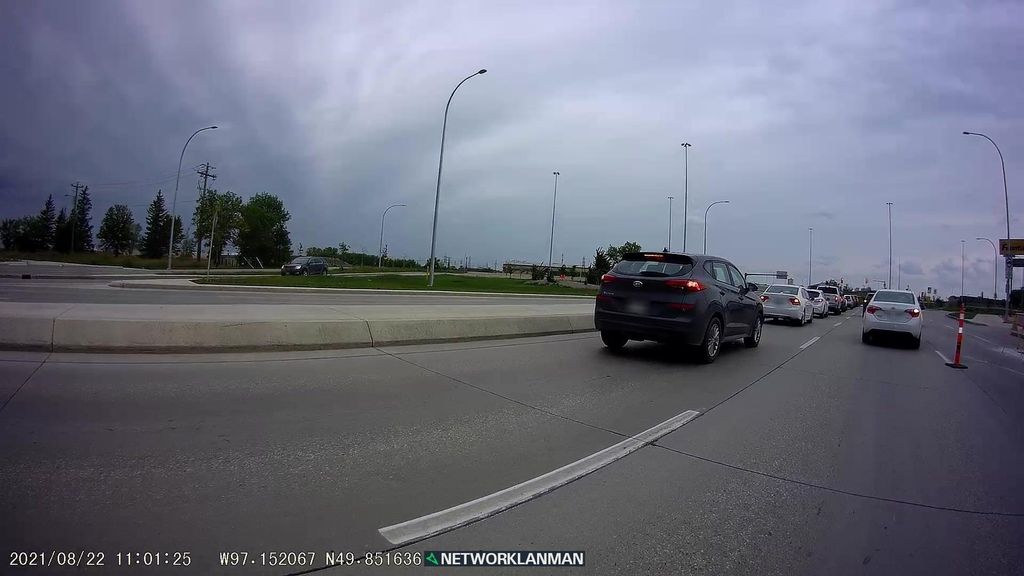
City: winnipeg